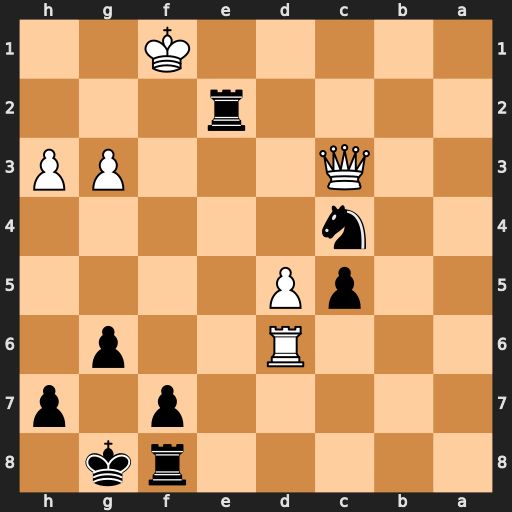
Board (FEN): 5rk1/5p1p/3R2p1/2pP4/2n5/2Q3PP/4r3/5K2
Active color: b
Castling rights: -
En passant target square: -
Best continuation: Rc2 Qxc2 Ne3+ Kg1 Nxc2